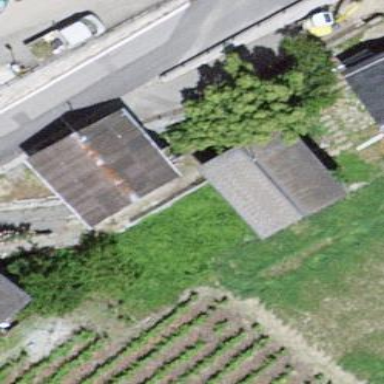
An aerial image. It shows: Detached building.